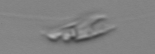
Label: Chrysochromulina_lanceolata